Question: I am trying to write an xmpp client to send/recieve messages from gtalk.
Before I actually started with the implementation I thought of developing a prototype to see if I am able to to get a message through to gtalk.
I wrote the following code and am now stuck in the part where I am supposed to request google before starting an encrypted connection.
'''
import java.io.BufferedReader;
import java.io.DataInputStream;
import java.io.IOException;
import java.io.InputStreamReader;
import java.io.OutputStream;
import java.net.Socket;
import java.net.UnknownHostException;
public class XmppConnect {
static String initiate_conn="<?xml version="1.0"?>
<stream:stream to="google.com"
version="1.0"
xmlns="jabber:client"
xmlns:stream="http://etherx.jabber.org/streams">
";
static String start_tls="<starttls xmlns="urn:ietf:params:xml:ns:xmpp-tls"/>";
public static void main(String [] args)
{
try {
Socket connection = new Socket("talk.google.com", 5222);
DataInputStream input = new DataInputStream(connection.getInputStream());
BufferedReader d = new BufferedReader(new InputStreamReader(input));
OutputStream to_server = null;
String responseLine;
to_server = connection.getOutputStream();
to_server.write(initiate_conn.getBytes());
responseLine = d.readLine();
System.out.println("Server: " + responseLine);
to_server.write(start_tls.getBytes());
responseLine = d.readLine();
System.out.println("Server: " + responseLine);
} catch (UnknownHostException e) {
e.printStackTrace();
} catch (IOException e) {
e.printStackTrace();
}
}
}
'''
I am able to send the following to google
'''
<starttls xmlns="urn:ietf:params:xml:ns:xmpp-tls"/>
'''
and in reply I expect the following
'''
<proceed xmlns="urn:ietf:params:xml:ns:xmpp-tls"/>
'''
But I don't get anything back from the server.
The screenshot from wireshark is as attached.
Request your help and please don't tell me to use already existing xmpp libraries cause I just don't want to.
Regards,
Manu!

Have found the solution. The working code is as under:
The code which works for now is as under.
Now I will work on the TLS implementation and get back here incase of any doubts :) :)
'''
import java.io.BufferedReader;
import java.io.BufferedWriter;
import java.io.DataInputStream;
import java.io.IOException;
import java.io.InputStreamReader;
import java.io.OutputStream;
import java.io.OutputStreamWriter;
import java.net.Socket;
import java.net.UnknownHostException;
public class XmppConnect {
static String initiate_conn="<stream:stream to="gmail.com" version="1.0" xmlns="jabber:client" xmlns:stream="http://etherx.jabber.org/streams">";
static String start_tls="<starttls xmlns="urn:ietf:params:xml:ns:xmpp-tls"/>";
public static void main(String [] args)
{
try {
Socket connection = new Socket("talk.google.com", 5222);
DataInputStream input = new DataInputStream(connection.getInputStream());
BufferedReader d = new BufferedReader(new InputStreamReader(input,"UTF-8"));
BufferedWriter to_server = new BufferedWriter(
new OutputStreamWriter(connection.getOutputStream(),"UTF-8")
);
String responseLine="";
to_server.write(initiate_conn);
to_server.flush();
int in;
while(!(responseLine.contains("</stream:features>")))
{
responseLine += (char)d.read();
}
System.out.println("Server: " + responseLine);
to_server.write(start_tls);
to_server.flush();
responseLine="";
while(!(responseLine.contains("<proceed xmlns="urn:ietf:params:xml:ns:xmpp-tls"/>")))
responseLine += (char)d.read();
System.out.println("Server: " + responseLine);
} catch (UnknownHostException e) {
e.printStackTrace();
} catch (IOException e) {
e.printStackTrace();
}
}
}
'''
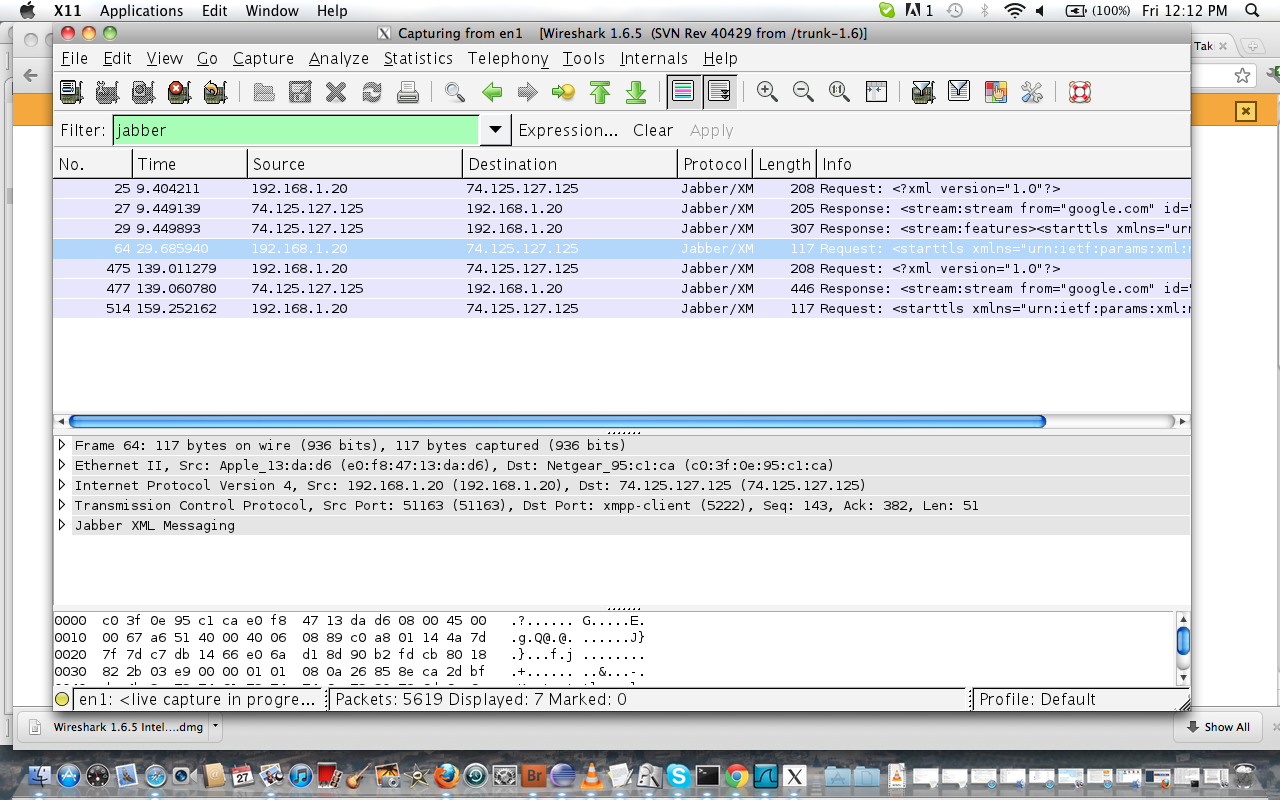
Answer: Check the <URL> which provides a nice XMPP stack for Java.
It's well documented and easy to use.